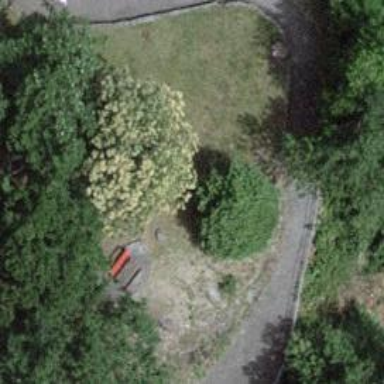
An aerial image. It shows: Bench for seating.